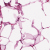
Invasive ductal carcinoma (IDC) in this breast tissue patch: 0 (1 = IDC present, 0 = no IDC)